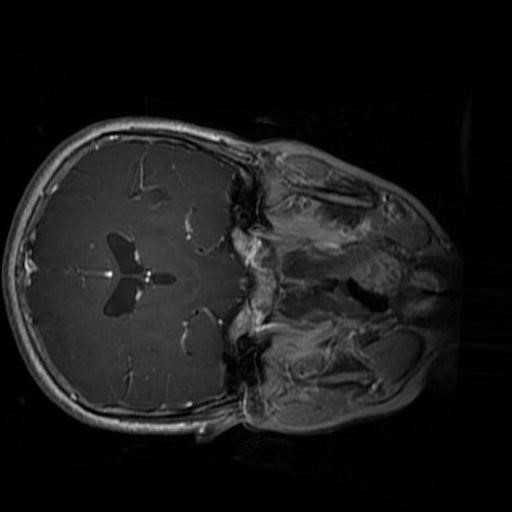
Label: brain_glioma